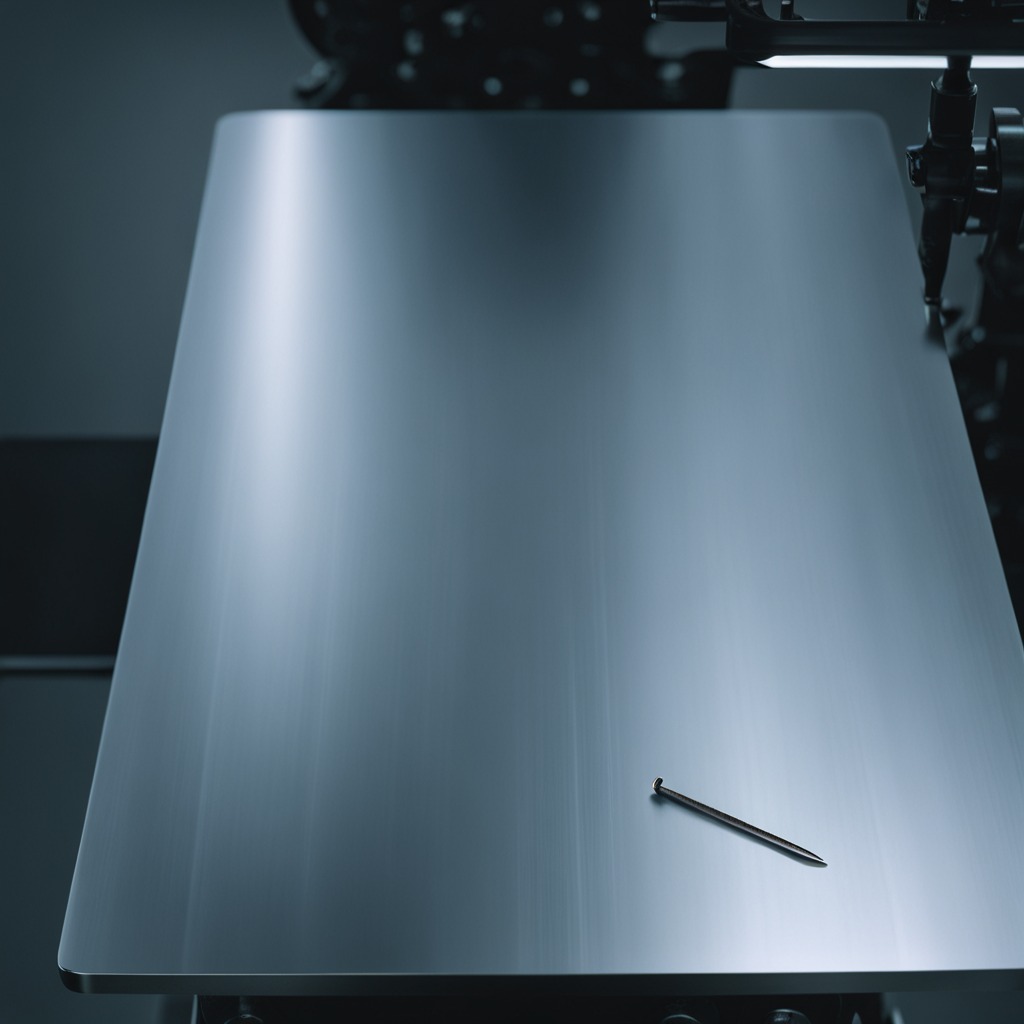
A nail is lying on the metal table.